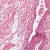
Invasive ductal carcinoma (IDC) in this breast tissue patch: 0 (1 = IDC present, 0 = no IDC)